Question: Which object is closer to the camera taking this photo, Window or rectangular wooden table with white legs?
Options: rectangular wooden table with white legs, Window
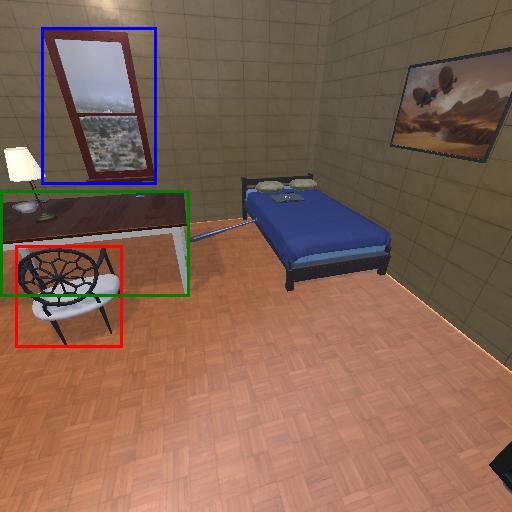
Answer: rectangular wooden table with white legs